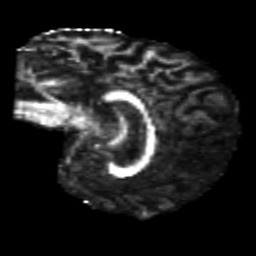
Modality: FA
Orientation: sagittal
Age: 22
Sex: male
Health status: healthy
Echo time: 0.074 s